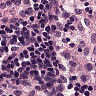
Metastatic tissue present: no